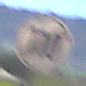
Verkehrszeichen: EndeGeschwindigkeit110
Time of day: MorningAfternoon
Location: Outdoor (RoadRail)
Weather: Clear
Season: NotSpecified
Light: Natural